Question: I want to create my edition error report form instead default error window.
How I can create my edition form error report?
For example:

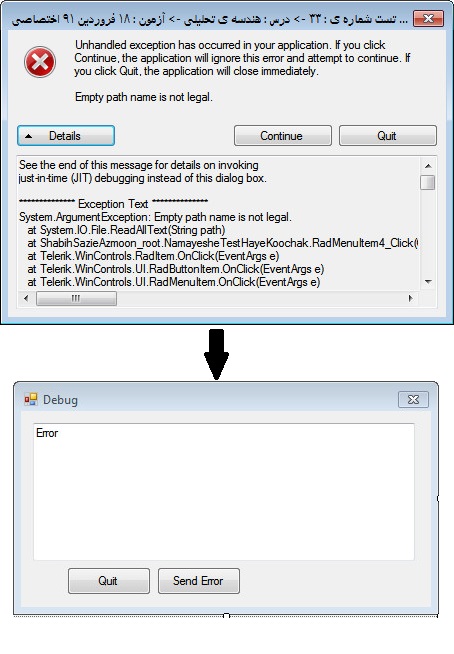
Answer: So you want to call a custom handler when exception happens? No problem, just define these 3 magic lines in the beginning of your program (as first lines of 'Sub Main'):
'''
AddHandler Application.ThreadException, AddressOf GenericHandler
Application.SetUnhandledExceptionMode(UnhandledExceptionMode.CatchException)
AddHandler AppDomain.CurrentDomain.UnhandledException, AddressOf UnhandledHandler
'''
Then define GenericHandler and UnhandledHandler, which would call your custom form.
Here is a sample implementation of both handlers:
'''
Public Shared Sub GenericHandler(ByVal sender As Object, ByVal args As Threading.ThreadExceptionEventArgs)
ReportException(args.Exception)
End Sub
Public Shared Sub UnhandledHandler(ByVal sender As Object, ByVal args As UnhandledExceptionEventArgs)
If Not Debugger.IsAttached Then
ReportException(args.ExceptionObject)
End
End If
Public Shared Sub ReportException(ByVal ex As System.Exception)
MsgBox(ex.ToString, MsgBoxStyle.OkOnly Or MsgBoxStyle.Exclamation, "Unhandled exception - Please contact support")
'you can further improve this to add custom logging etc.
End Sub
'''